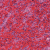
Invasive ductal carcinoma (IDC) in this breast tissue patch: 0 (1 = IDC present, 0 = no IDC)